Question: I've been working on coding a simple stack memory. It has 4 address bits and thus can store 16 elements. Everything works fine, but the problem is that when all 16 memory elements have been written to, the counter that keeps track of the memory location overflows and resets it to 0000. I cannot find out the reason for this. All my registers are of correct width.
'reg_push' and 'reg_pop' are incremented and decremented together, and these are the registers that keep track of the memory location.
Here is the simulation showing the overflow.

Here is the code:
'''
module stack # (parameter dbits = 3, abits = 4)(
input clock,
input reset,
input push,
input pop,
input [dbits-1:0] din,
output [dbits-1:0] dout,
output full,
output empty
);
reg [dbits-1:0] regarray[2**abits-1:0]; //number of words in fifo = 2^(number of address bits)
reg [abits-1:0] reg_push, reg_pop, next_push, next_pop;
reg full_reg, empty_reg, full_next, empty_next;
reg [dbits-1:0] out;
wire wr_en;
wire db_push, db_pop;
reg dffpop1, dffpop2, dffpush1, dffpush2;
always @ (posedge clock) dffpush1 <= push;
always @ (posedge clock) dffpush2 <= dffpush1;
assign db_push = ~dffpush2 & dffpush1; //monostable multivibrator to detect only one pulse of the button
always @ (posedge clock) dffpop1 <= pop;
always @ (posedge clock) dffpop2 <= dffpop1;
assign db_pop = ~dffpop2 & dffpop1; //monostable multivibrator to detect only one pulse of the button
assign wr_en = db_push & ~full; //only push if write signal is high and stack is not full
//always block for write operation
always @ (posedge clock)
if(wr_en) regarray[reg_push] = din;
//always block for read operation
always @ (posedge clock)
begin
if(db_pop)
out <= regarray[reg_pop];
end
always @ (posedge clock or posedge reset)
begin
if(reset)
begin
full_reg <= 0;
empty_reg <= 1;
reg_push <= 0;
reg_pop <= 0;
end
else
begin
full_reg <= full_next;//created the next registers to avoid the error of mixing blocking and non blocking assignment to the same signal
empty_reg <= empty_next;
reg_push <= next_push;
reg_pop <= next_pop;
end
end
always @ (*)
begin
full_next = full_reg; //default values stay the same
empty_next = empty_reg;
next_push = reg_push;
next_pop = reg_pop;
if(db_push)
begin
if(~full) //if stack is not full continue
begin
empty_next = 0;
next_push = reg_push + 1;
next_pop = reg_pop + 1;
if(reg_push == (2**abits - 1)) full_next = 1; //all registers have been written to
end
end
else if (db_pop)
begin
if(~empty) //if stack is not empty continue
begin
full_next = 0;
next_pop = reg_pop - 1;
next_push = reg_push - 1;
if(reg_pop == 0) empty_next = 1; //all data has been read
end
end
end
assign full = full_reg;
assign empty = empty_reg;
assign dout = out;
endmodule
'''
if I use this stack without making it reach its full capacity, it will work perfectly. It's only when I store all 16 elements into it that the problem arises.
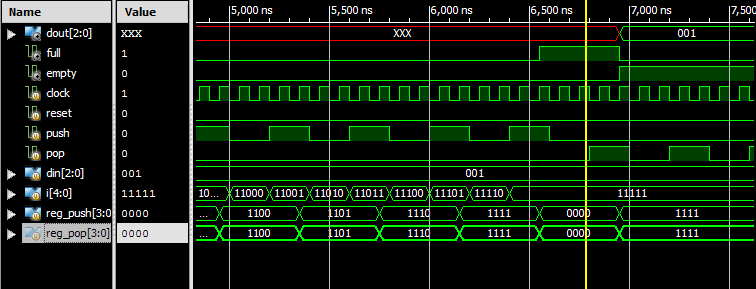
Answer: Extend your pop pointer an extra bit.
A 4-bit register can only store the a value 0 through 15. Any value above that will ignore the upper bits, effectively doing a mod 16. Hence assigning 16 will result in 0.
Option 1: expand to a 5-bit register:
Try changing:
'''
reg [abits-1:0] reg_push, reg_pop, next_push, next_pop;
'''
To:
'''
reg [abits:0] reg_push, reg_pop, next_push, next_pop;
'''
Option 2: Use 'full_reg' are the 5th bit in evaluations:
Change:
'''
if(reg_push == (2**abits - 1)) full_next = 1; //all registers have been written to
...
if(reg_pop == 0) empty_next = 1; //all data has been read
'''
To:
'''
if({full_reg,reg_push} >= (2**abits - 1)) full_next = 1; //all registers have been written to
...
if({full_reg,reg_pop} == 0) empty_next = 1; //all data has been read
'''